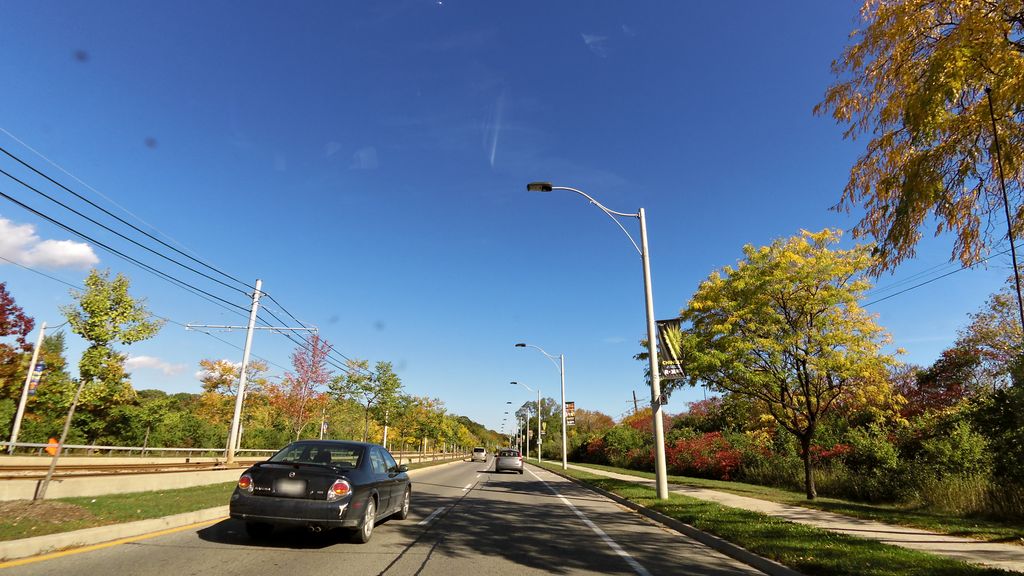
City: toronto